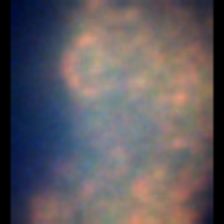
Taxon: Unknown_detritus
Group: Unknown